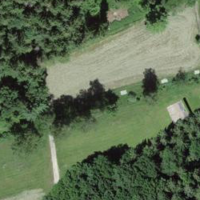
EUNIS habitat code: 41
Species observed at this site:
Silene dioica
Lamium maculatum